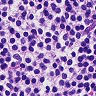
Metastatic tissue present: no